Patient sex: M
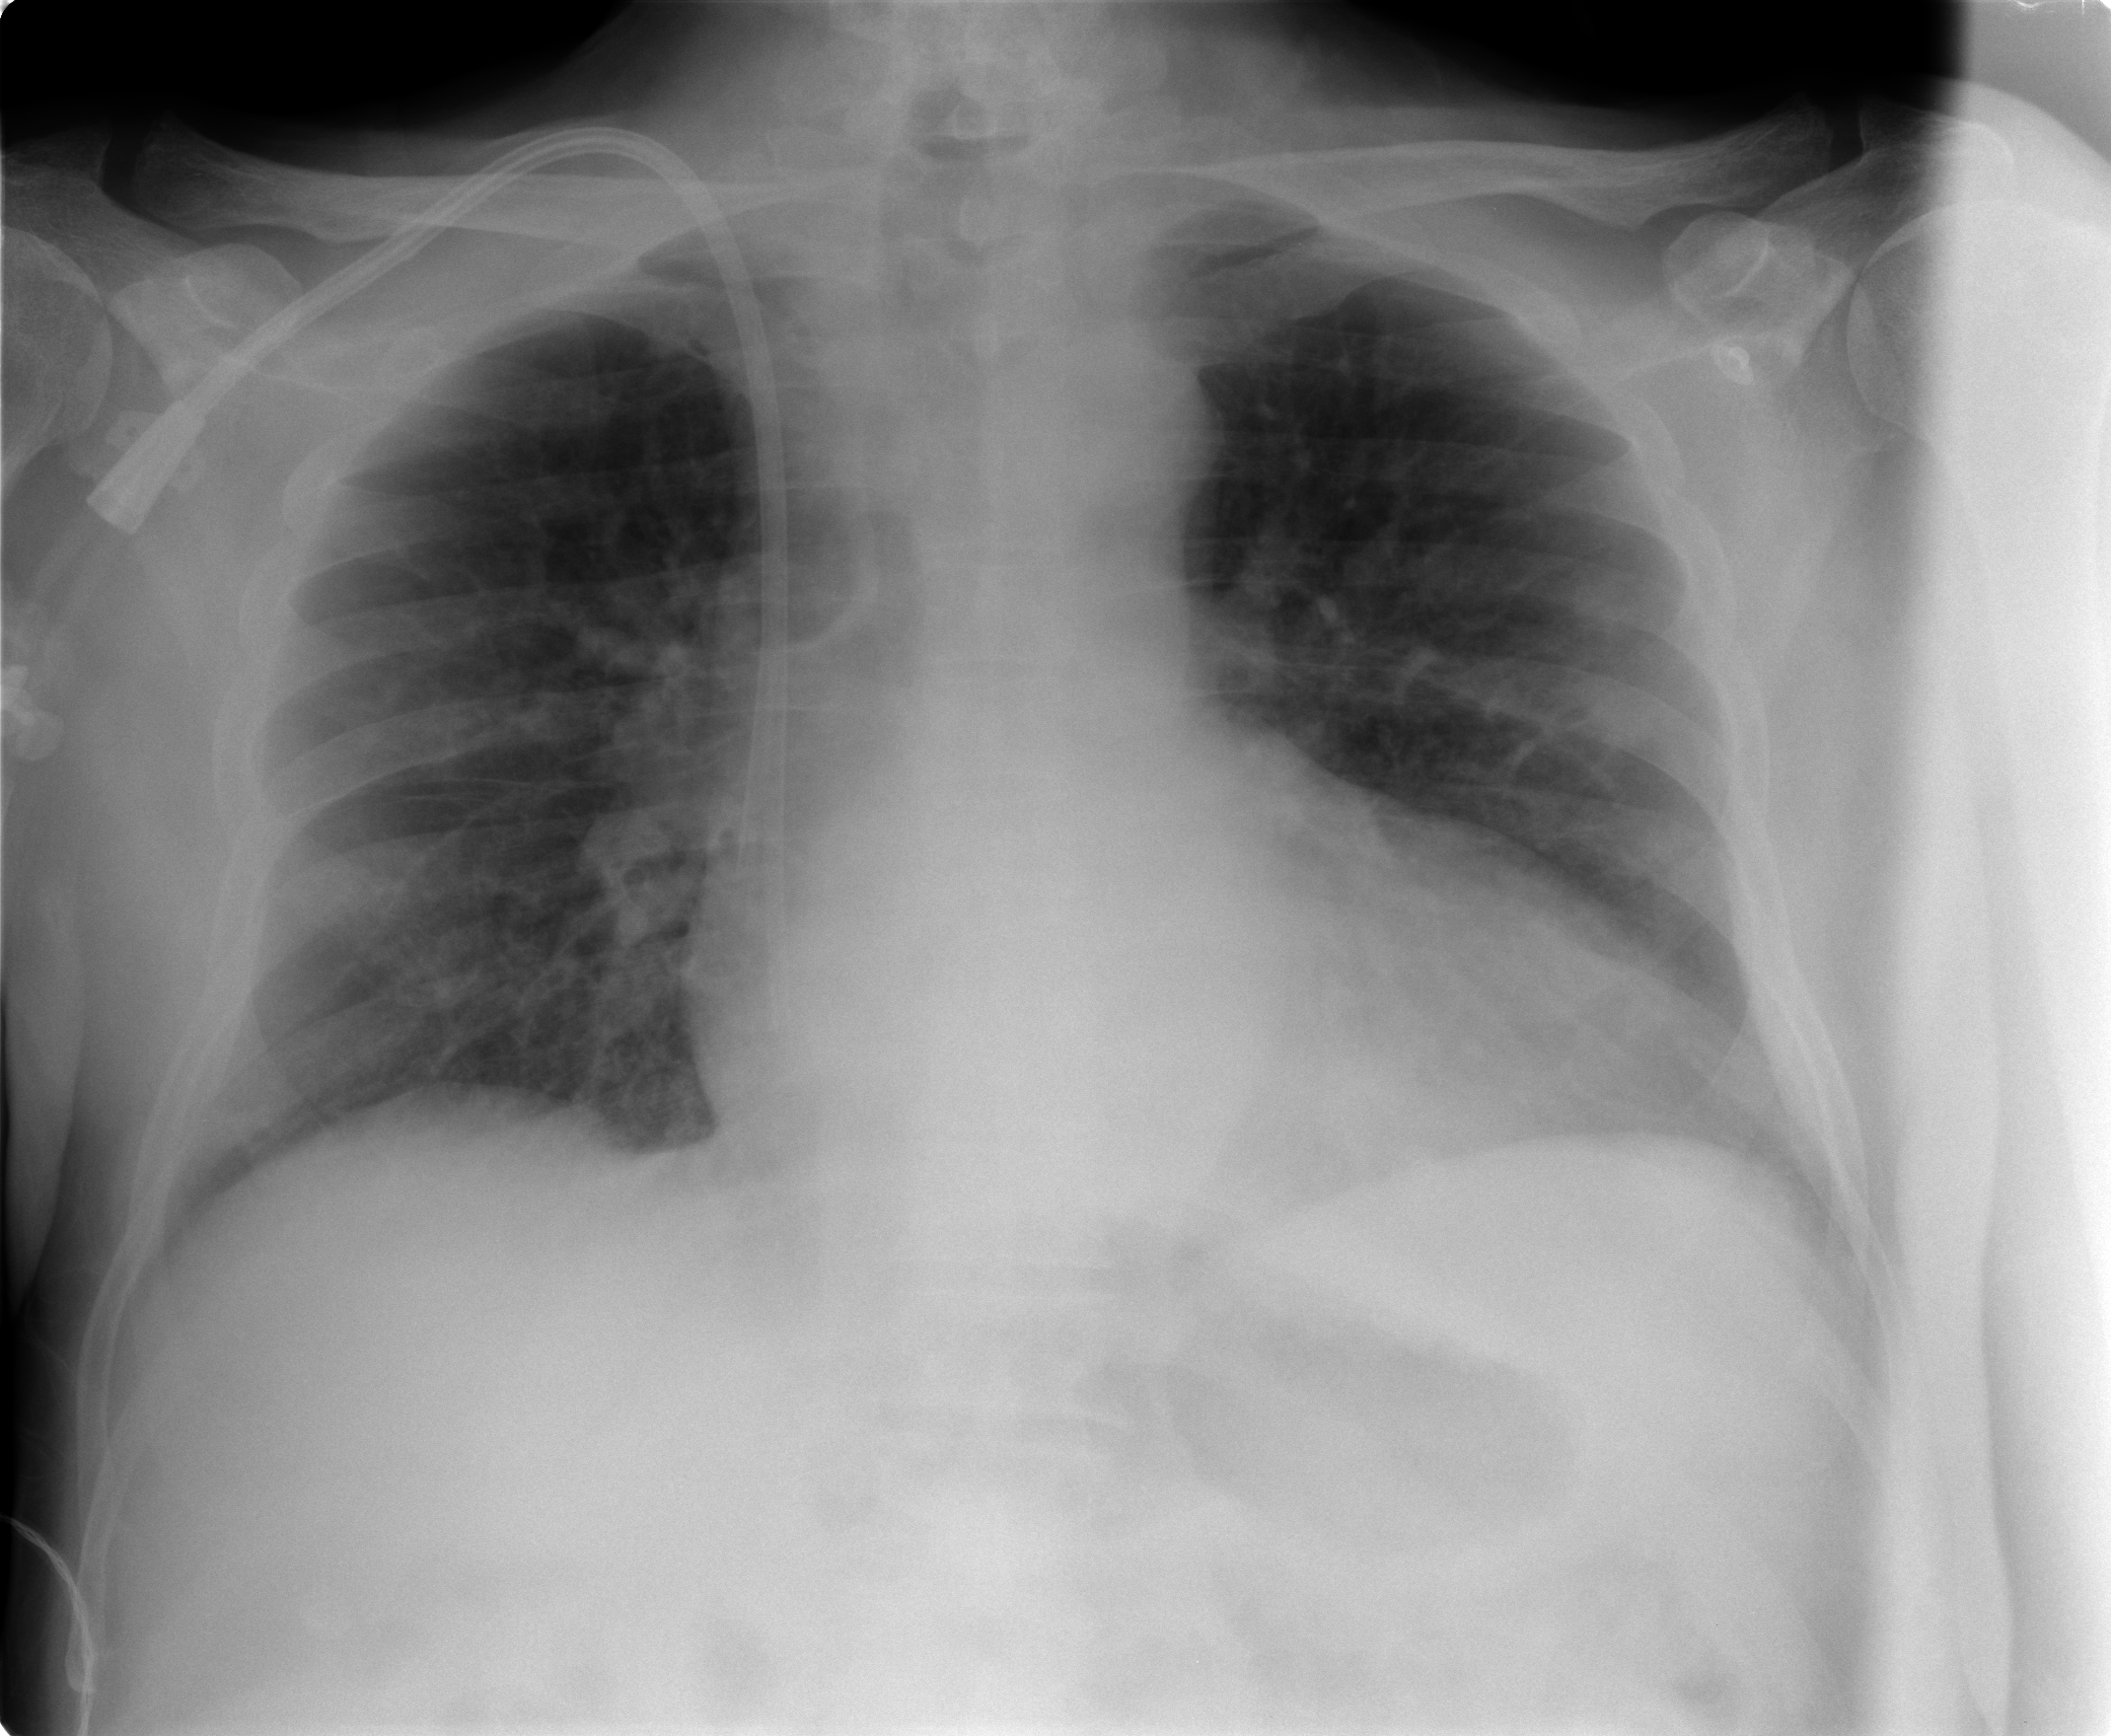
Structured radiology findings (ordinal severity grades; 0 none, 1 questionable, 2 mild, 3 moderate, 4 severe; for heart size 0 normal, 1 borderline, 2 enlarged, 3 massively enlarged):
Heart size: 2
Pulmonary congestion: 2
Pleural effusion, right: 0
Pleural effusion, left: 0
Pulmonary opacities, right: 0
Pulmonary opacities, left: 0
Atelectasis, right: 0
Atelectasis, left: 0